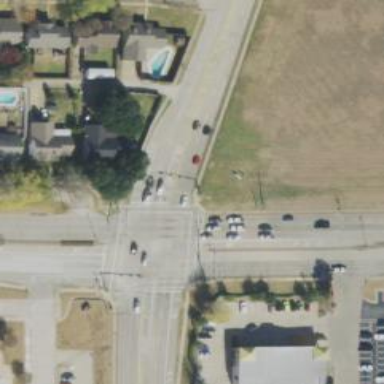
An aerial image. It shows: Tertiary road with separate sidewalks.